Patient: sex F, age 70
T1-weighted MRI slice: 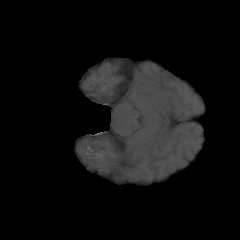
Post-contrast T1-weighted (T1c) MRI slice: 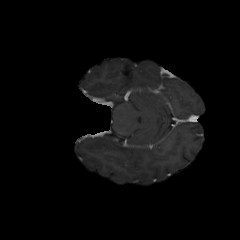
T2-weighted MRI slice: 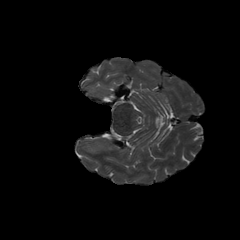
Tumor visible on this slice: no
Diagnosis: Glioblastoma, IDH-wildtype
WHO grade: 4